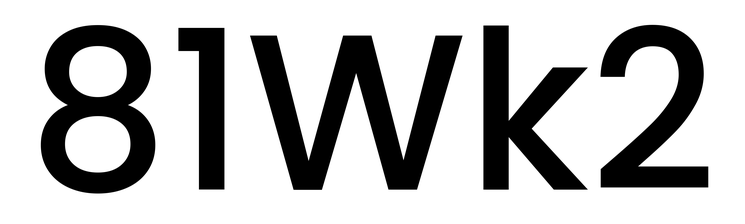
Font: Poppins-Medium